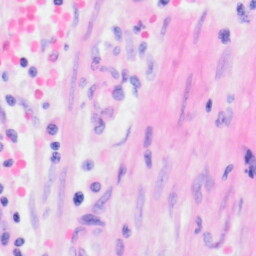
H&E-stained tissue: Kidney